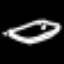
Label: bed